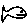
Label: fish